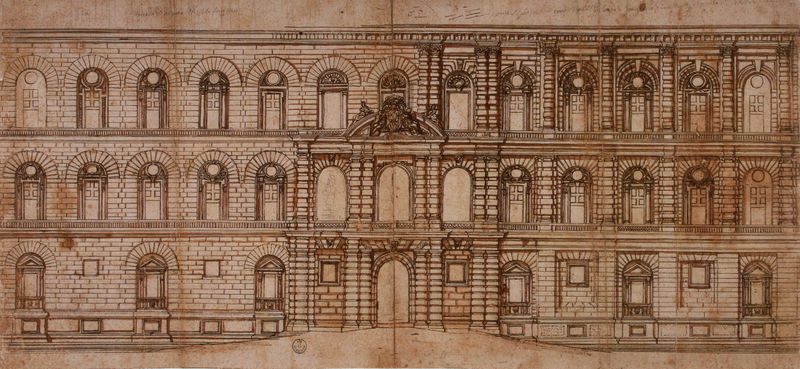
Titel: Entwurf für die Fassade des Palazzo Pitti, Florenz
Künstler: Pietro da Cortona
Standort: Florenz
Institution: Gabinetto Disegni e Stampe degli Uffizi
Schlagwörter: blätter, braun, fenster, glas, pfeiler, schwarz, skizze, säule, säulen, tür, weiss, zeichnung, blick, dach, gebäude, haus, rot, schloss, architektur, sockel, stein, steine, hügel, kirche, drei, klassizismus, frontal, renaissance, anhöhe, kreis, rund, papier, ansicht, bogen, fassade, türen, giebel, mauer, ziegel, grafik, graphik, schattierung, backstein, türe, pilaster, sepia, figuren, rundbogen, symmetrie, ornamente, geländer, tor, bögen, eingang, schild, zugang, münchen, palast, palazzo, rundfenster, stockwerk, torbogen, balustrade, groß, druck, kreise, reihe, stempel, entwurf, kapitell, fries, dreiecksgiebel, portal, rustika, wappen, sims, seiten, gesims, pforte, risalit, wandaufriss, residenz, giebelfiguren, portikus, fluchtpunkt, rundbögen, konstruktion, florenz, historismus, auffahrt, einfahrt, etagen, geschosse, plan, kellerfenster, löwe, buchseiten, louvre, stockwerke, abdruck, geometrie, bau, kapitol, geschoss, lisenen, aufriss, etage, dreigeschossig, mittelrisalit, zeichung, ädikula, bauplan, pinakothek, oculi, fensterbögen, oculus, rustica, erweiterung, aussenwand, bossenwerk, rusitka, gewände, planung, zone, kolosseum, kollosseum, münchner residenz, falz, mehrstöckig, türbögen, zierat, sepai, eingeng, beletage, stemel, skizzr, liegefiguren, pitti, bossenwer, gesprengeter segemetgiebel, bogenfesnster, böge, fassad, aediculum, eingangsportale